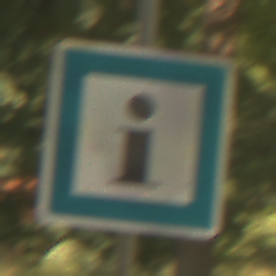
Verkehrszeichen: Informationsstelle
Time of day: Midday
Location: Outdoor (Nature)
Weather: PartlyCloudy
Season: NotSpecified
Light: Natural